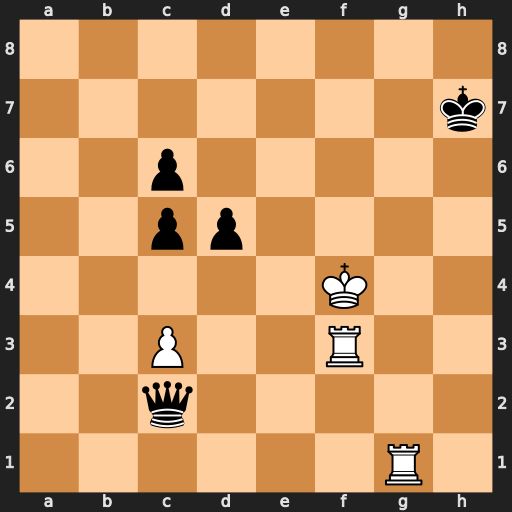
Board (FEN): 8/7k/2p5/2pp4/5K2/2P2R2/2q5/6R1
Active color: w
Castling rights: -
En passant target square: -
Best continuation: Rh3#